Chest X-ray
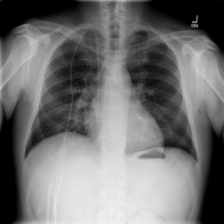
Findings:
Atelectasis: negative
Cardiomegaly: negative
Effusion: negative
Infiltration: negative
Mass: negative
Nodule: negative
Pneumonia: negative
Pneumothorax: negative
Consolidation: negative
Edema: negative
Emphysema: negative
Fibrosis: negative
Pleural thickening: negative
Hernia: negative